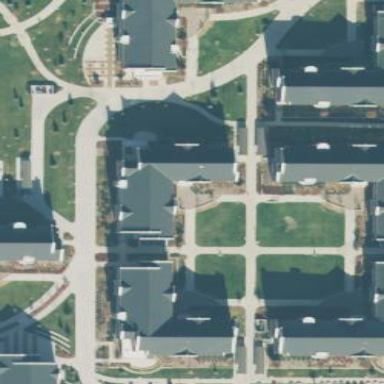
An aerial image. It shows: Dormitory building.